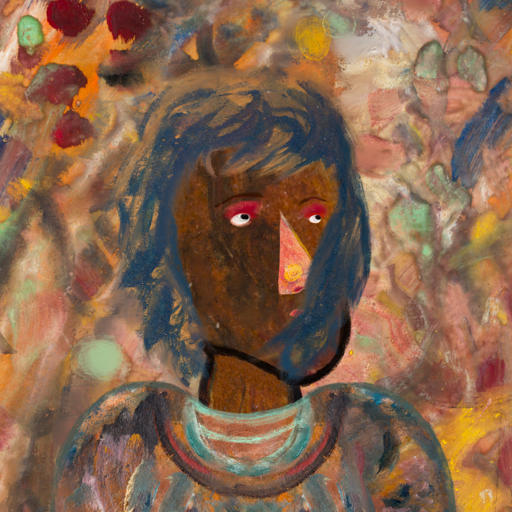
Background: Mother_And_Son_Mother, Head And Neck Side: Mosgoul, Face Side: Irani, Bust: Boggyland, Hair Side: In_The_Sun, Head Accessory: Blank, Second Necklace: Blank, Necklace: Blank, Baby: Blank